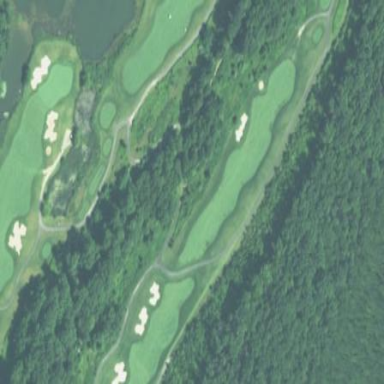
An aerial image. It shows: Rough grassy area used for golf.